Question: Is there a way to create 3 'border-bottom's to a single 'div'?
Here is what it needs to look like:

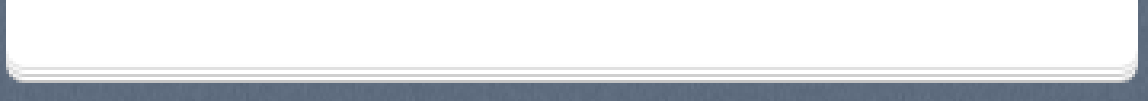
Answer: Try this <URL>
'''
<div id="box"></div>
#box{
width:100px;
height:100px;
background:blue;
box-shadow: 0px 3px green,0px 6px orange,0px 9px yellow;
border-radius:5px;
}
'''